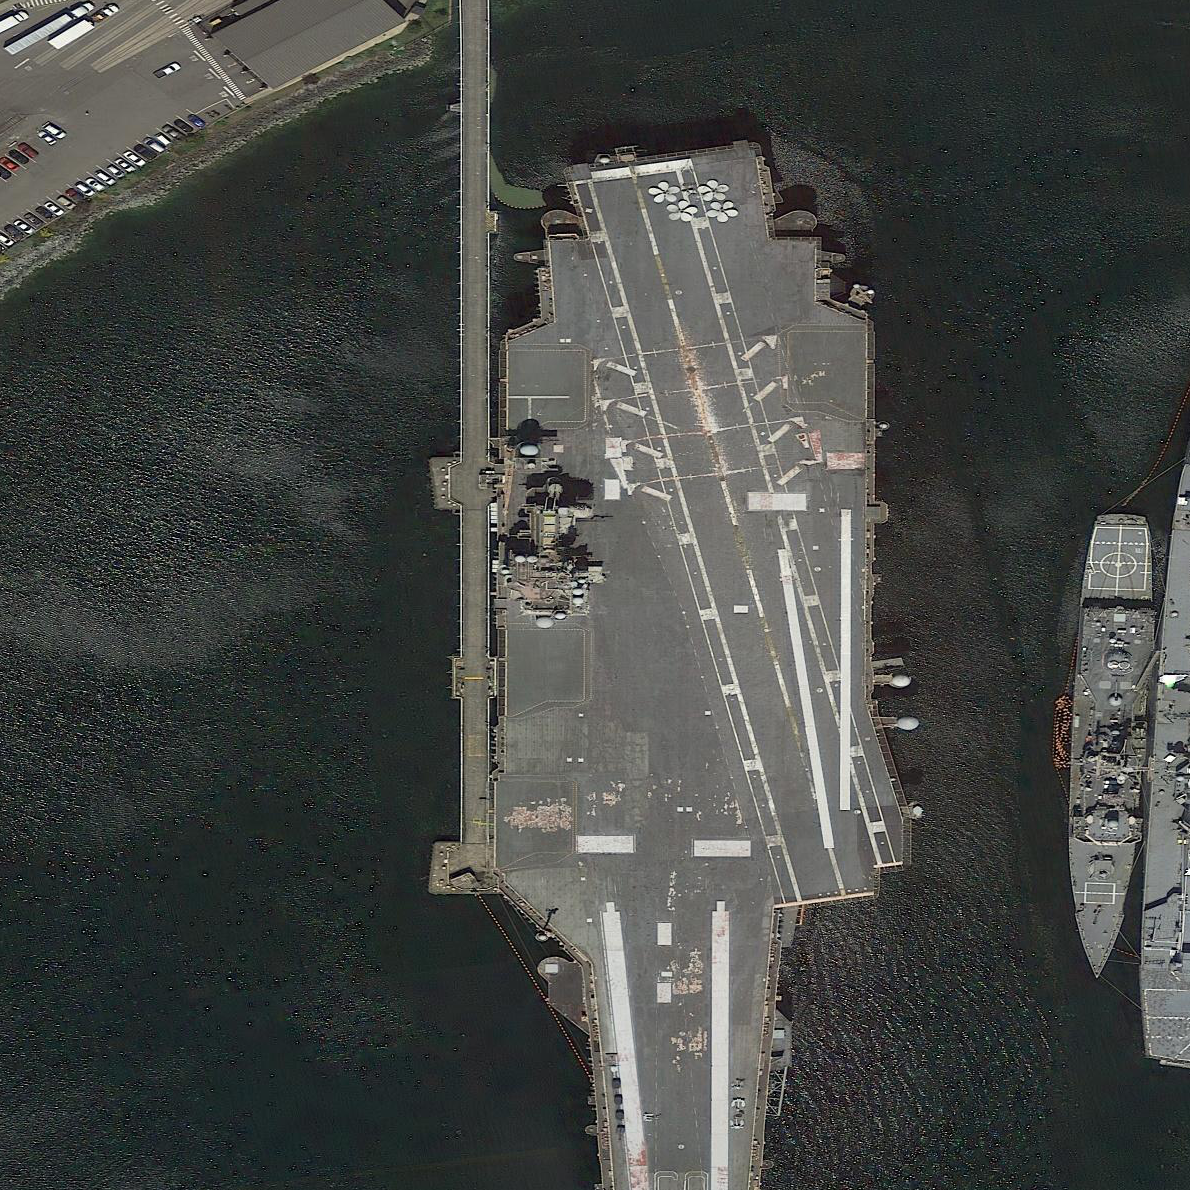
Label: aircraft_carrier